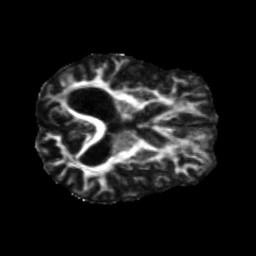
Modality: FA
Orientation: axial
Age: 75
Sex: male
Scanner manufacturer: siemens
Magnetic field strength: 3 T
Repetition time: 5.25 s
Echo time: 0.08 s